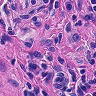
Metastatic tissue present: yes